A time-domain vibration trace from a rotating-machine test bench is shown. Based on the visible evidence, which rotor condition applies: normal, misalignment, unbalance, looseness?
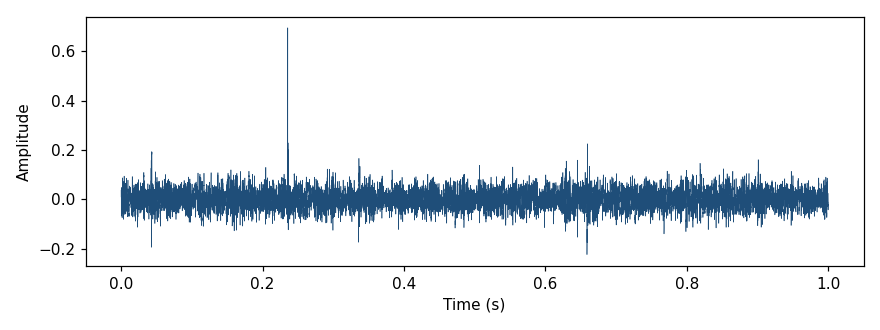
Answer: misalignment